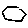
Label: hexagon